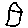
Label: house